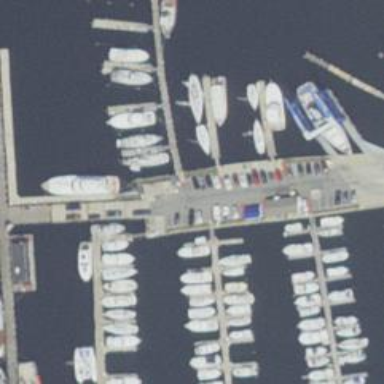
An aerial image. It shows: Man-made pier.